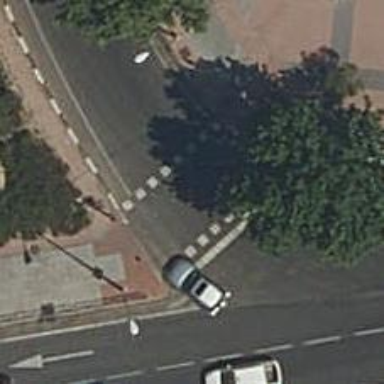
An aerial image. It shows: Zebra crossing with traffic signals. The crossing is marked by traffic lights.